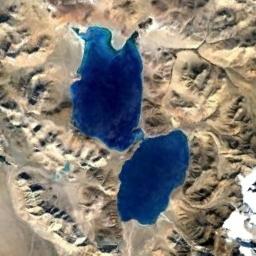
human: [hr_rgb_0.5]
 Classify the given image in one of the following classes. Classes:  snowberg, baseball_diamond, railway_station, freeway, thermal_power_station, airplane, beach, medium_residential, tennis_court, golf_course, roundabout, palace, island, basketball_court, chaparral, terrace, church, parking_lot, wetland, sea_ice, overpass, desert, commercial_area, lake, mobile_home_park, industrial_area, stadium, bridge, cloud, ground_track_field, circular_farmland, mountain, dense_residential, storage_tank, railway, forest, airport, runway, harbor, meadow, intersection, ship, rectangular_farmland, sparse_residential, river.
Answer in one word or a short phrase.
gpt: lake